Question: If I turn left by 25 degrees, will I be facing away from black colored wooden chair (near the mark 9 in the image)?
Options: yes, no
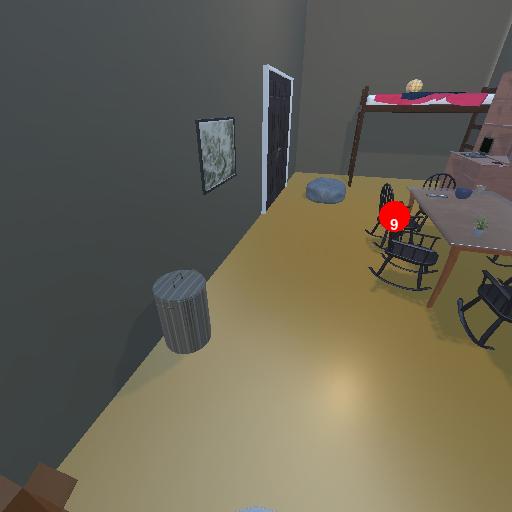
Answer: yes